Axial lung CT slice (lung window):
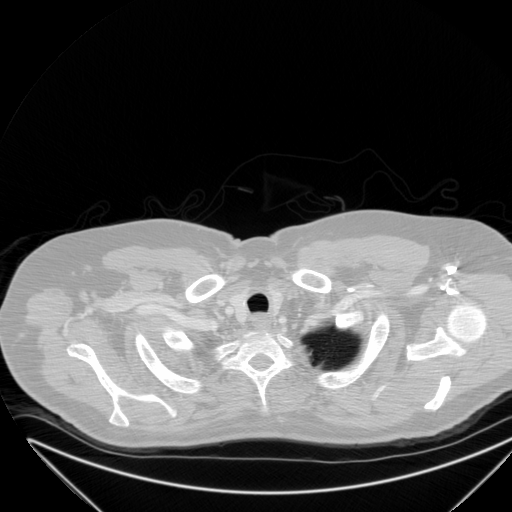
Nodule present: no